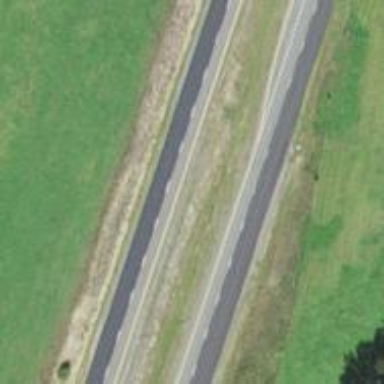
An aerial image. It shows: Trunk highway with expressway features.